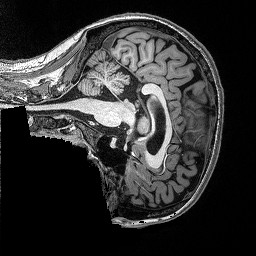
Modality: T1w
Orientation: sagittal